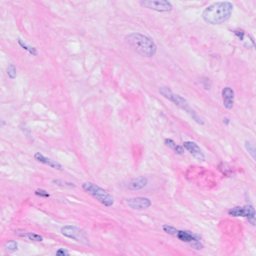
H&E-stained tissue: Breast